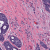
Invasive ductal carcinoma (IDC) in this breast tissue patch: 1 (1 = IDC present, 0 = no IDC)